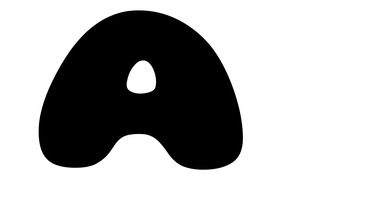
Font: Gluten_Black